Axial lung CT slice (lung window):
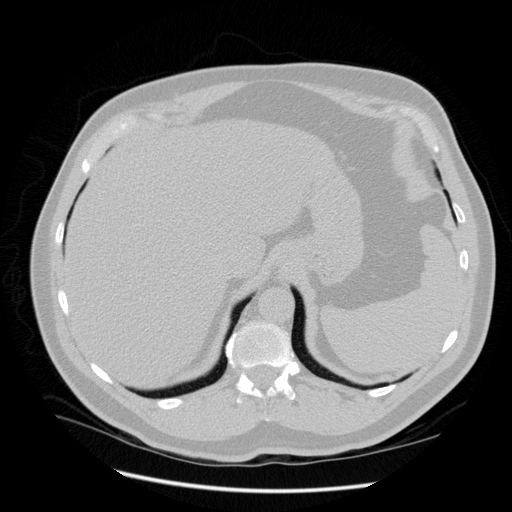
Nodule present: no